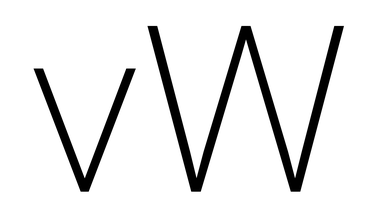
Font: Roboto_ExtraLight